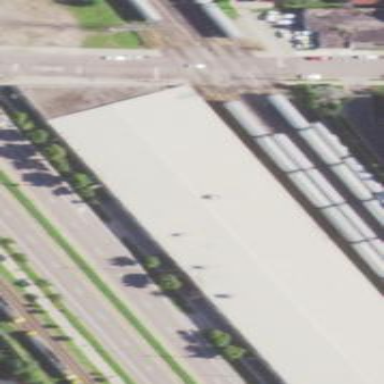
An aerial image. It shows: Building that serves as storage rental shop.